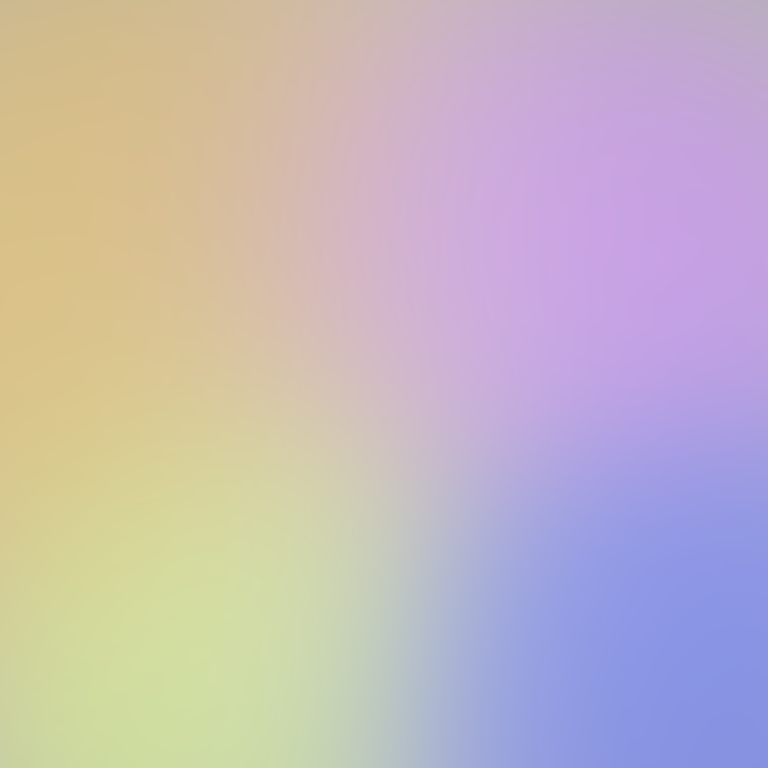
Abstract light effect, smooth gradient from soft yellow to gentle purple, serene atmosphere, diffuse glow, no room, no furniture, no objects.